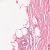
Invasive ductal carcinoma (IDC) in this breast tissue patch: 0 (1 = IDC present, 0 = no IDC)